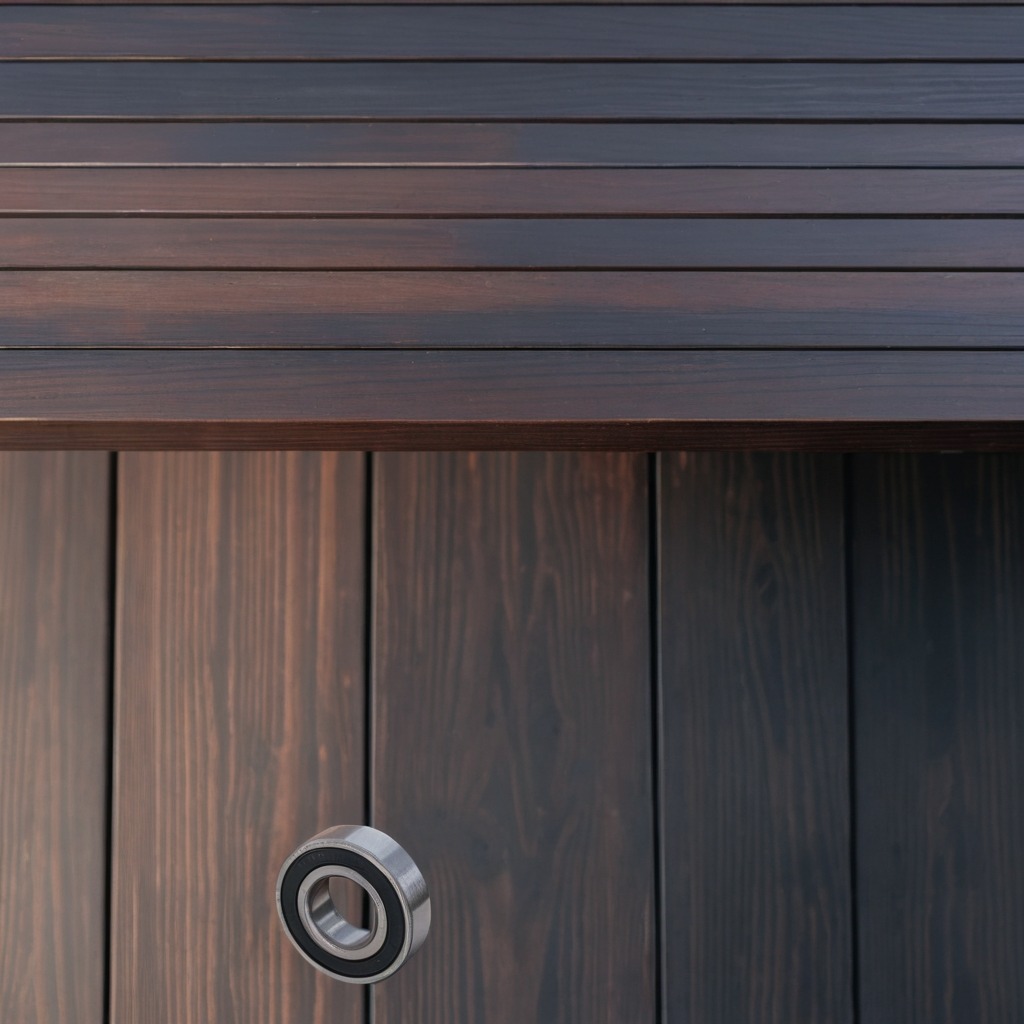
A metal ball bearing is lying on the dark wood workbench.